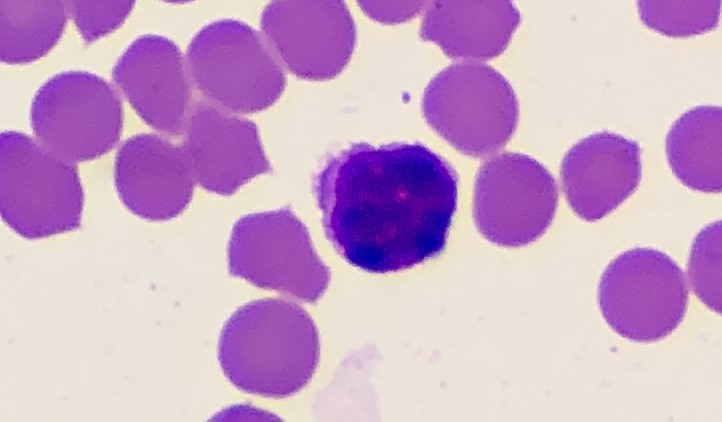
White blood cell type: Lymphocyte